Interaction volume radius: 10 \u00c5
Interaction volume height: 20 \u00c5
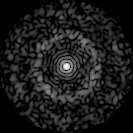
Disorder parameter: 0.834